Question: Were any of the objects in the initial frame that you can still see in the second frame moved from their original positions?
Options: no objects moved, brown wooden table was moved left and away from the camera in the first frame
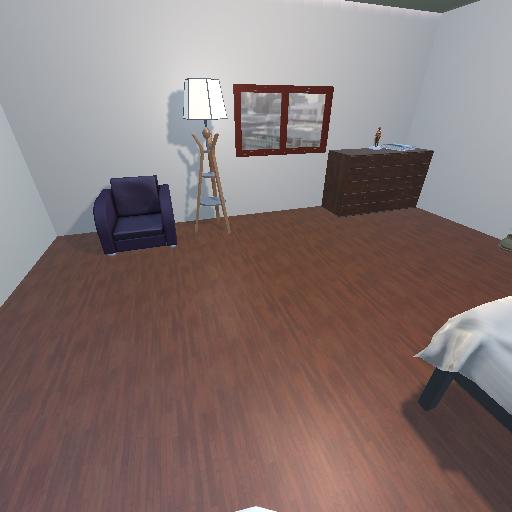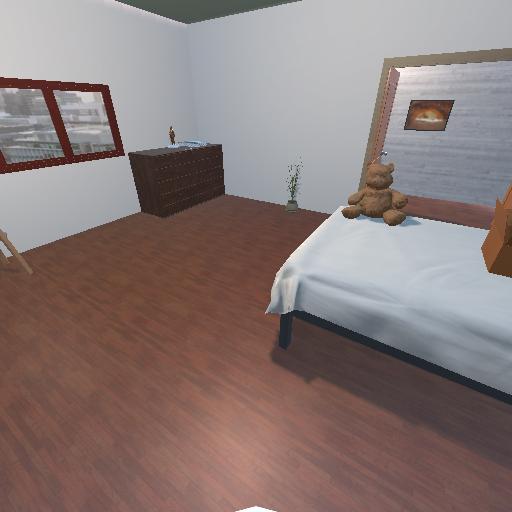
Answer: no objects moved